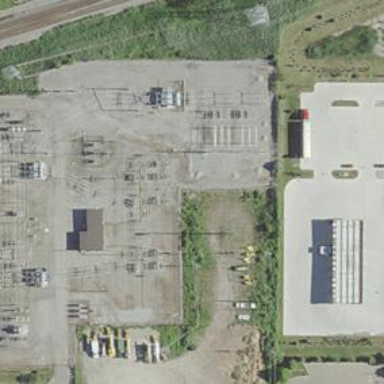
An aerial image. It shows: Switch used for power control.